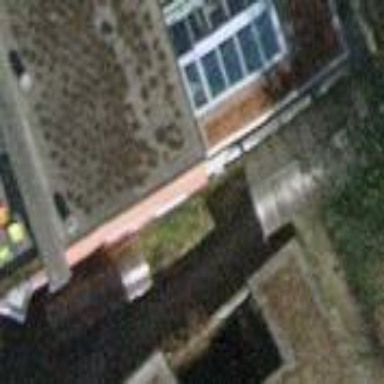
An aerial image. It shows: Terrace building.